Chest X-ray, PA view. Patient: 50 years old, sex M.
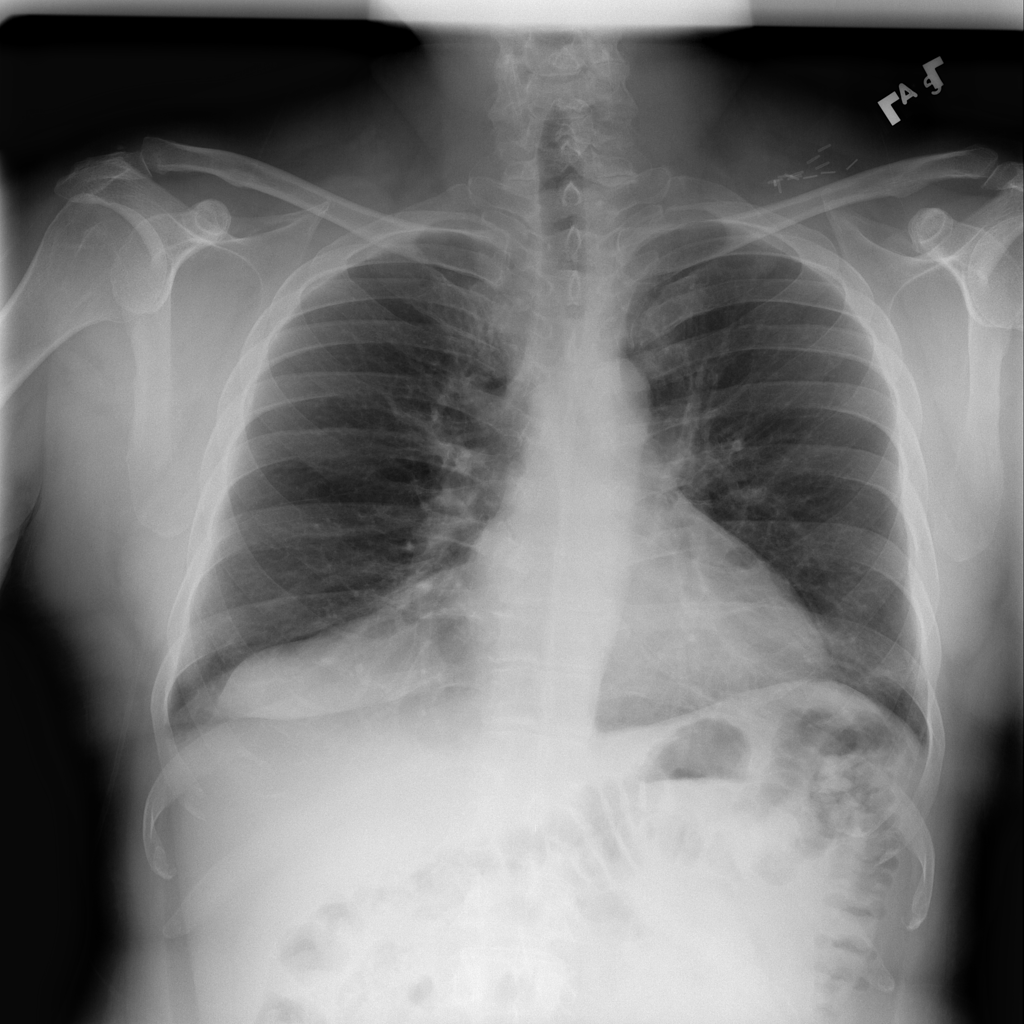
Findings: Pneumonia